Question: I am trying to make a model for predicting energy production, by using ARMA model.
The data I can use for training is as following;
(<URL>)
'''
ID Label House Year Month Temperature Daylight EnergyProduction
0 0 1 2011 7 26.2 178.9 740
1 1 1 2011 8 25.8 169.7 731
2 2 1 2011 9 22.8 170.2 694
3 3 1 2011 10 16.4 169.1 688
4 4 1 2011 11 11.4 169.1 650
5 5 1 2011 12 4.2 199.5 763
...............
11995 19 500 2013 2 4.2 201.8 638
11996 20 500 2013 3 11.2 234 778
11997 21 500 2013 4 13.6 237.1 758
11998 22 500 2013 5 19.2 258.4 838
11999 23 500 2013 6 22.7 122.9 586
'''
As shown above, I can use data from July 2011 to May 2013 for training.
Using the training, I want to predict energy production on June 2013 for each 500 house.
The problem is that the time series data is not stationary and has trend components and seasonal components (I checked it as following.).
'''
import csv
import numpy as np
import pandas as pd
import matplotlib.pyplot as plt
data_train = pd.read_csv('../../data/training_dataset_500.csv')
rng=pd.date_range('7/1/2011', '6/1/2013', freq='M')
house1 = data_train[data_train.House==1][['EnergyProduction','Daylight','Temperature']].set_index(rng)
fig, axes = plt.subplots(nrows=1, ncols=3)
for i, column in enumerate(house1.columns):
house1[column].plot(ax=axes[i], figsize=(14,3), title=column)
plt.show()
'''

With this data, I cannot implement ARMA model to get good prediction. So I want to get rid of the trend components and a seasonal components and make the time series data stationary. I tried this problem, but I could not remove these components and make it stationary..
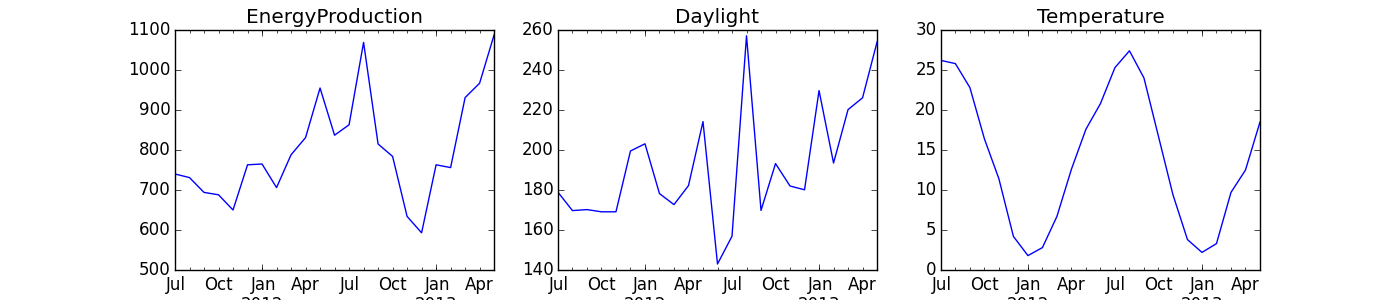
Answer: I would recommend the Hodrick-Prescott (HP) filter, which is widely used in macroeconometrics to separate long-term trending component from short-term fluctuations. It is implemented 'statsmodels.api.tsa.filters.hpfilter'.
'''
import pandas as pd
import matplotlib.pyplot as plt
import statsmodels.api as sm
df = pd.read_csv('/home/Jian/Downloads/data.csv', index_col=[0])
# get part of the data
x = df.loc[df.House==1, 'Daylight']
# hp-filter, set parameter lamb=129600 following the suggestions for monthly data
x_smoothed, x_trend = sm.tsa.filters.hpfilter(x, lamb=129600)
fig, axes = plt.subplots(figsize=(12,4), ncols=3)
axes[0].plot(x)
axes[0].set_title('raw x')
axes[1].plot(x_trend)
axes[1].set_title('trend')
axes[2].plot(x_smoothed)
axes[2].set_title('smoothed x')
'''